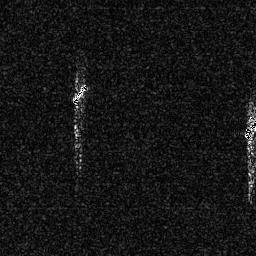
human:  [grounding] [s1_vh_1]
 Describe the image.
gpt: In the satellite image, there is  <ref>1 small ship </ref> <box>[[26, 31, 33, 41, 0]]</box> located at center,  <ref>1 small ship </ref> <box>[[94, 43, 99, 55, 0]]</box> located at right.